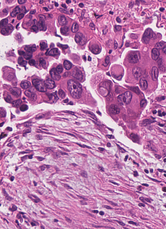
Tumor epithelial tissue: yes
Tumor-associated stroma tissue: yes
Normal tissue: no